Question: I want to use a <URL> thanks to CommonsWare but I assume that got it from the Android platform itself, so I figure it will benefit me in the long run to know where to find it, rather than just use their copy of it. I looked for it in my Android SDK installation, under 'platforms/android-8/android.jar/res/' but with no success.

Where can I find the above image, in the Android SDK itself, rather than just downloading it?
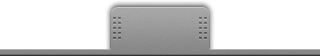
Answer: Look in the launcher app: ~\platform\packagespps\Launcher
es\drawable\handle.xml
It uses all the drawables: tray_handle_normal, tray_handle_pressed, tray_handle_selected.